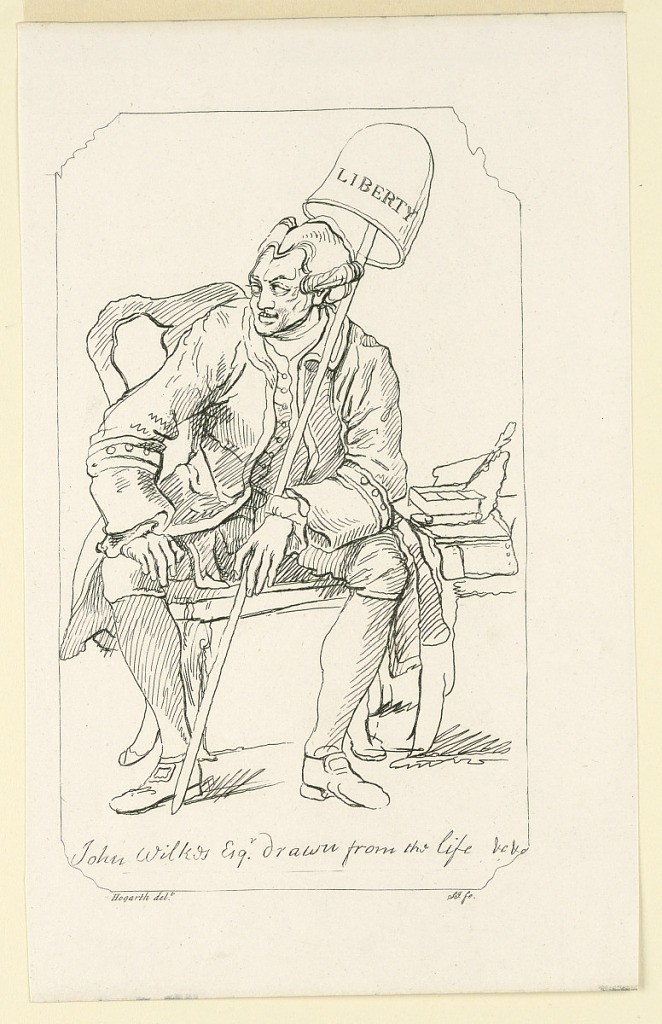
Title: John Wilkes Esqr.
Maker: Samuel Ireland, English, ca. 1744–1800
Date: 1763
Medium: Etching on paper
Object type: Print
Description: Etching after a pen drawing. A man (Wilkes) seated on a chair turned to left. With his left hand he supports a stick with a cap inscribed "Liberty". The original paper with torn corners. Illustration for Ireland, "Graphic Illustrations…" I, 176.